RGB frame:
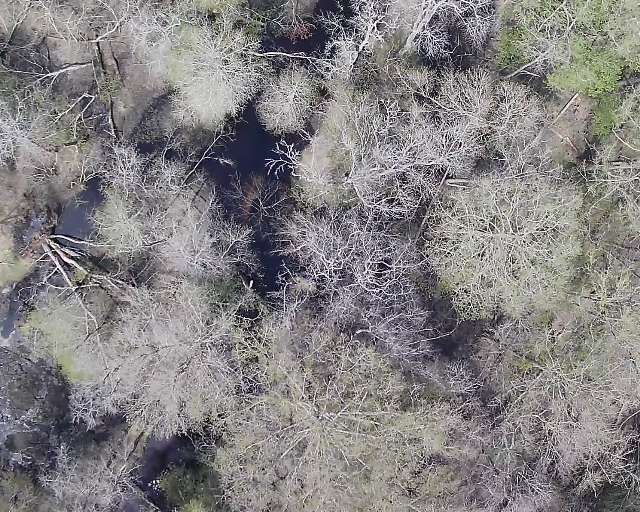
Thermal frame:
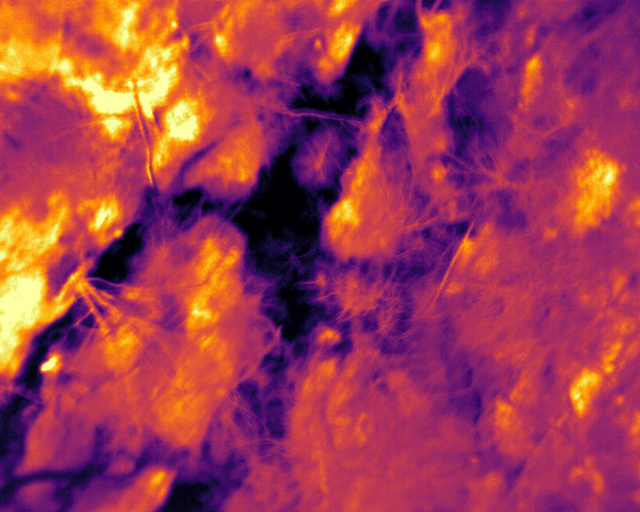
Captured: 2026-02-26 03:45:56
Pixels at or above 80 °C: 0 (fraction of frame: 0)